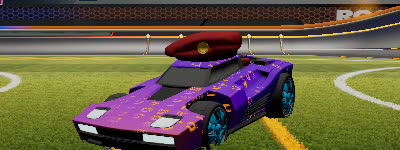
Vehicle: breakout